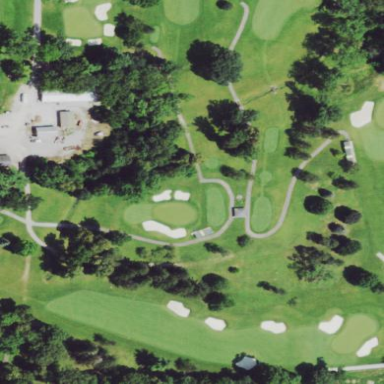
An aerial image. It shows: Picturesque scene of golf course with lateral water hazard.